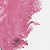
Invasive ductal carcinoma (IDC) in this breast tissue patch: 0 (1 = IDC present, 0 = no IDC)